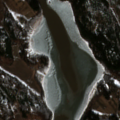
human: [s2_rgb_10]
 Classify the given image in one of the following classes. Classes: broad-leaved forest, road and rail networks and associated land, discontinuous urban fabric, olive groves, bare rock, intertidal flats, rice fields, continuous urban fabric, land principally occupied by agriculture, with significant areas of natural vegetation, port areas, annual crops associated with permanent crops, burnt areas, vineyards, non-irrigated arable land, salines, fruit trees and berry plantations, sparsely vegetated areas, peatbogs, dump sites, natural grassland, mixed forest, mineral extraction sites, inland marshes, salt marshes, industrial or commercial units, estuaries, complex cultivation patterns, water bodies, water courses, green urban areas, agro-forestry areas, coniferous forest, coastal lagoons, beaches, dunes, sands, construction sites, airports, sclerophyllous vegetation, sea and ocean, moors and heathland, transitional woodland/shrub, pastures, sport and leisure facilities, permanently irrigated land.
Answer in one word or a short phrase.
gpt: non-irrigated arable land, land principally occupied by agriculture, with significant areas of natural vegetation, mixed forest, transitional woodland/shrub, water bodies